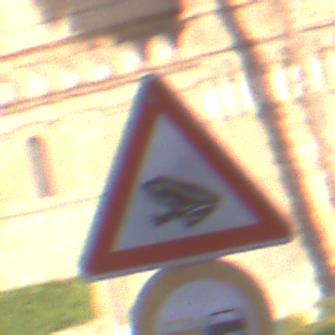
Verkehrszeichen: AmphibienwanderungRechts
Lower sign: Ueberholverbot
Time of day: SunriseSunset
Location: Outdoor (Urban)
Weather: PartlyCloudy
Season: NotSpecified
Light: Natural